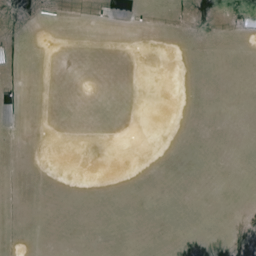
Label: baseball diamond